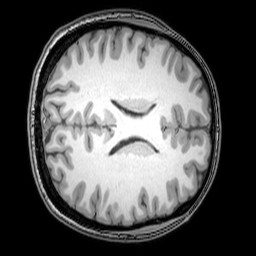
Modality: T1w
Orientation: axial
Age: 20
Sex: female
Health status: healthy
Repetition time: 0.081 s
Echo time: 0.037 s